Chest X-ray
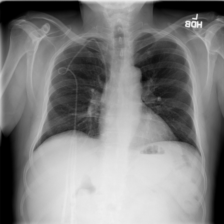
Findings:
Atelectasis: negative
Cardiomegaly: negative
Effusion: negative
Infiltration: negative
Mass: negative
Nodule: negative
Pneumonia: negative
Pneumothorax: negative
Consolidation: negative
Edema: negative
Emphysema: negative
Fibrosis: negative
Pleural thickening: negative
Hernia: negative